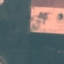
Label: AnnualCrop